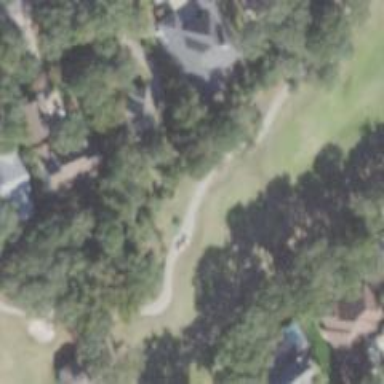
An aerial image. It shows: Path for both roads and golfers.